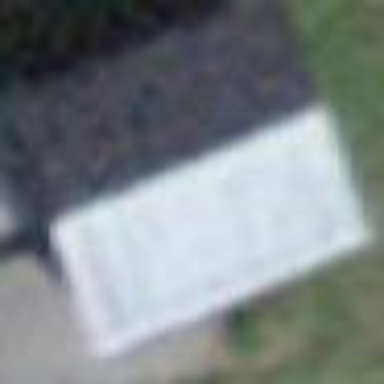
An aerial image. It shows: Hut.